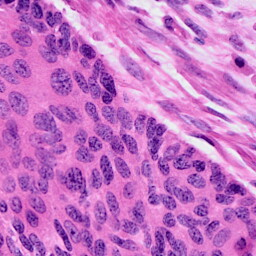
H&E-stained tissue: Cervix